Aerial crown-view tile of a tropical tree (Barro Colorado Island, Panama), acquired 20250124:
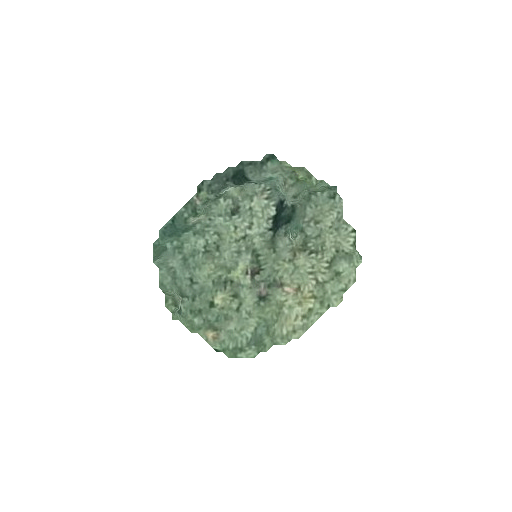
Species: Cecropia insignis
GBIF accepted scientific name: Cecropia insignis
Crown area: 43.619 m²